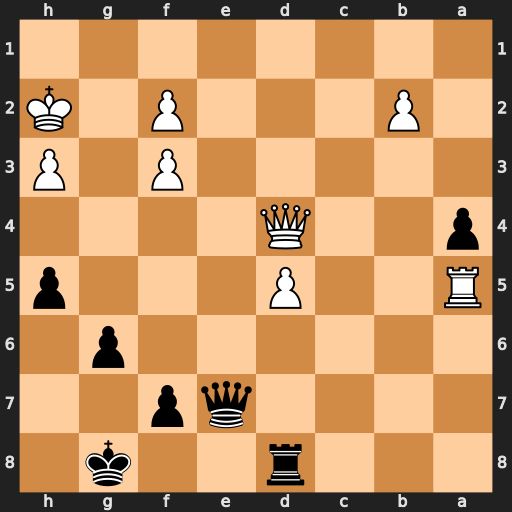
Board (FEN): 3r2k1/4qp2/6p1/R2P3p/p2Q4/5P1P/1P3P1K/8
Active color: b
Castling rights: -
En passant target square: -
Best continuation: Qc7+ d6 Qxa5